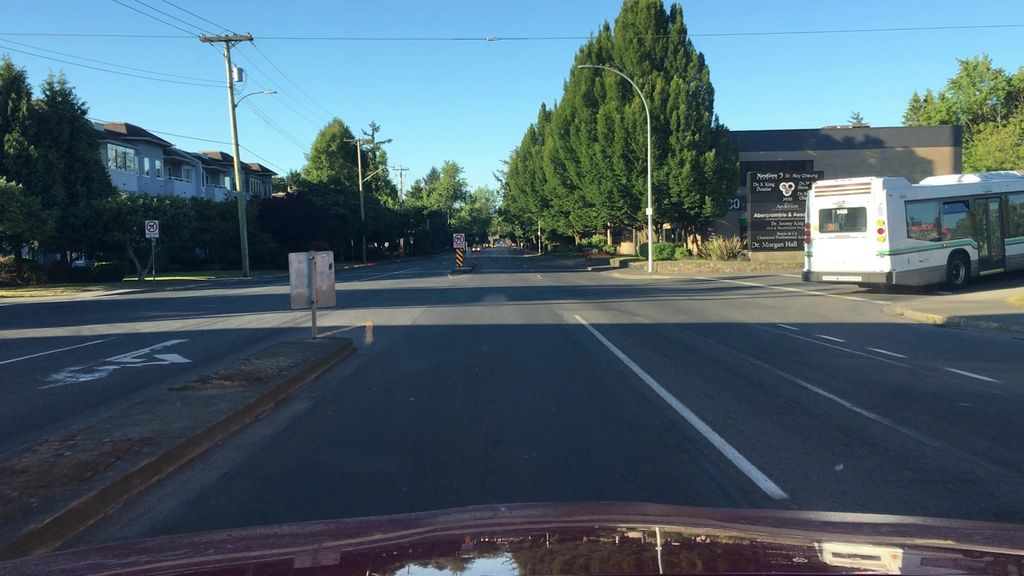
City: victoria